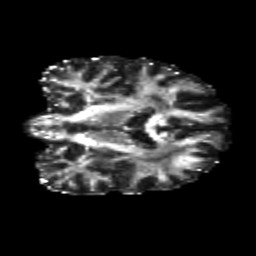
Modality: FA
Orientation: coronal
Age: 46
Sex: male
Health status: healthy
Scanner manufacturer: siemens
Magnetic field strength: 3 T
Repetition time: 10.8 s
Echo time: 0.082 s